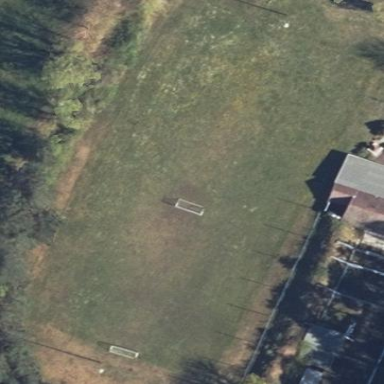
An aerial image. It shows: Soccer pitch for outdoor sports and leisure activities.